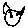
Label: cat